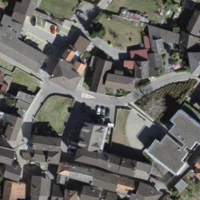
EUNIS habitat code: 54
Species observed at this site:
Chelidonium majus